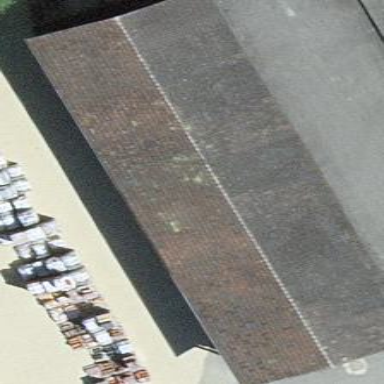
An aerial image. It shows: Warehouse.